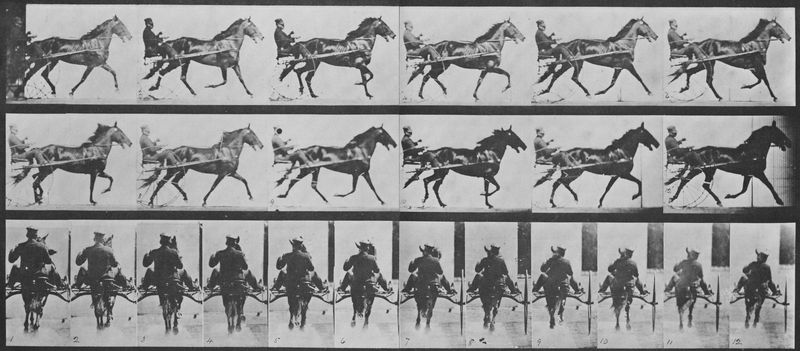
Titel: Pornto mit Sulky (0.74 Sekunden)
Künstler: Eadweard Muybridge
Schlagwörter: mann, weiß, bewegung, grau, holz, hut, profil, rücken, schwarz, tier, tiere, mütze, rahmen, weit, feld, rechts, karren, pferd, pferde, reiter, beine, hufe, rappe, reiten, ritt, schnell, zaumzeug, zügel, hintern, rückenansicht, seitlich, bilder, fotos, man, studie, laufen, weis, kutsche, karre, rad, wagen, detail, seitenansicht, foto, fotografie, photographie, eng, gang, buch, hinten, geschirr, seite, scharz, uniform, soldat, lauf, rennen, kutscher, reihe, deichsel, schritt, photo, studien, von hinten, rückansicht, film, pferderennen, gallopp, fahrer, abfolge, wiederholung, cheval, fot, chevaux, galopp, ziel, pferdewagen, vorne, trab, course, weltkrieg, auflösung, einzeln, bildfolge, jockey, folge, sequenz, nadar, zusammen, ablauf, photos, abläufe, blcik, perspektiven, arnauld pierre, bewegungsablauf, anfänge, muybridge, momente, sequenzen, gelopp, laterna, laterna magika, fotogramm, fotokunst, for, sekunden, sulky, traber, trabrennen, aufnahmenseitenansicht, ausgreifend, einzelbild, nipec, pferdde, wettkapf, 1900, von hintne, sulkie, sulki, courses, sluki, trotteur